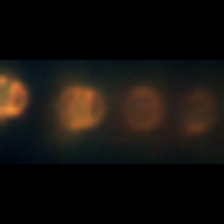
Taxon: Stephanopyxis
Group: Diatoms